Question: I write a Chrome extension. This extension should add items to the Chrome context menu if a text is selected. This should happen dynamically everytime the contextmenu is opened.
As on this image:

# The Problem:
I can't find any event that is triggered (and works) if the contextmenu opens. The following code sample doesn't work.
> 'window.addEventListener('contextmenu', function(){ DynamicMenu.generateMenu(window.getSelection()); });'
It's also impossible to trigger the adding of dynamic items from the "test" item:
> 'chrome.contextMenus.create( { "title": "test", "contexts" :["selection"], "onclick" : DynamicMenu.generateMenu });'
Thanks for your help!
(how it now works):
Manifest:
'''
...
"content_scripts": [
{
"matches": ["http://*/*", "https://*/*"],
"js": ["document_event.js"],
"run_at" : "document_idle"
}
],
...
'''
document_event.js:
'''
window.addEventListener('mousedown', function(e) {
var rightclick;
if (!e) var e = window.event;
if (e.which) rightclick = (e.which == 3);
else if (e.button) rightclick = (e.button == 2);
if(rightclick){
var searchText = window.getSelection().toString();
chrome.extension.sendRequest({search: searchText}, function(response) {
...
});
}
});
'''
content.js
'''
...
chrome.extension.onRequest.addListener(
function(request, sender, sendResponse) {
var a = request.search;
...
sendResponse({});
});
...
'''
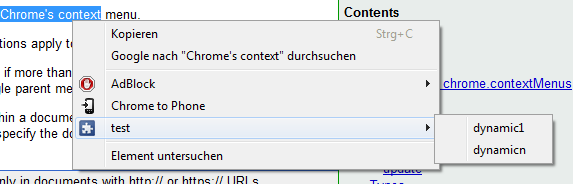
Answer: ## UPDATE: contextMenu onCreate Event
It's less of an official event per se, as it is a simple async callback built into the chrome.extension.create() method signature:
['integer|string'] 'chrome.contextMenus.create(''object''createProps,''function''cb)'
1. REQUIRED: an object representing optional createProperties. All the properties are optional, but, the createProperties object itself is required as the first parameter to the create() method. So, if you don't want to use an custom options/properties, simply supply an empty object {}
2. OPTIONAL: a function which it callbacks when the create() method completes.
1. Either: an auto-generated integer if you do not provide an id property in the createProperties object parameter when calling the method. a string representing the generatedId of the context menu/menu item. A string is only returned if you supplied one in the createProperties object parameter when you called the create() method, and if successfully created, the string you supplied will be the EXACT VALUE that is returned.
The latest docs for the chrome.contextMenus.create API are here:
- <URL>
---
.
### In your case/example, you should modify your code like so:
'''
var gId; //the id that is generated if the menu is created successfully
gId = chrome.contextMenus.create(
{//start createProperties
"title": "test",
"contexts" :["selection"],
"onclick" : DynamicMenu.generateMenu
},//end createProperties
function cmItmCreated_handler(){ //your callback (create event, if you will)
if (typeof chrome.runtime.lastError === "undefined") {
console.log("context menu/item created. 'gId' var contains generated id");
}
else {
console.error(chrome.runtime.lastError);
}
}//end function cmItmCreated_handler()
);
'''